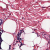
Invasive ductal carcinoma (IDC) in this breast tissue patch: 1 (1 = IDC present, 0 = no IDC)